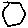
Label: hexagon